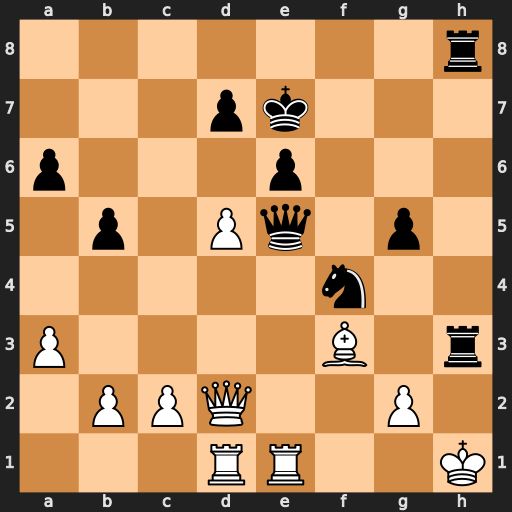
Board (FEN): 7r/3pk3/p3p3/1p1Pq1p1/5n2/P4B1r/1PPQ2P1/3RR2K
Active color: w
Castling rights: -
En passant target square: -
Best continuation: gxh3 Rxh3+ Kg1 Rg3+ Bg2